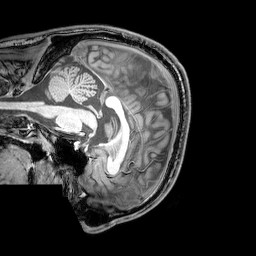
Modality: T1w
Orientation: sagittal
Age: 24
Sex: male
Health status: healthy
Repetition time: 0.081 s
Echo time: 0.037 s